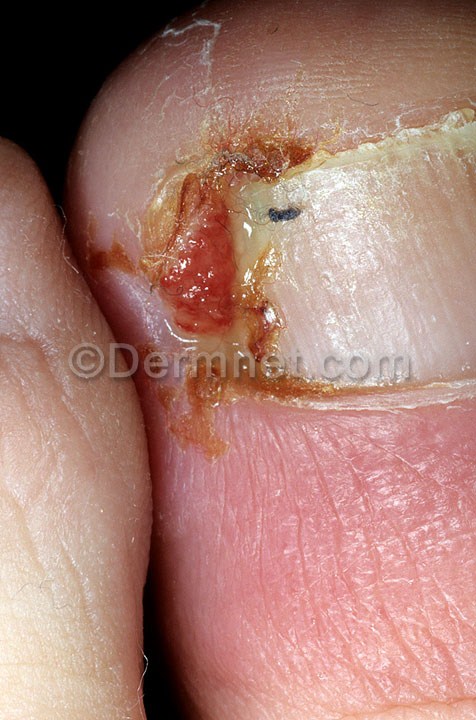
Disease: Nail Fungus and other Nail Disease